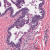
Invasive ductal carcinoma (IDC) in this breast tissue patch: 0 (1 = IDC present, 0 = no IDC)